【题型】选择题　【知识点】立体几何　【难度】easy
在梯形 \(ABCD\) 中，\(AB \parallel DC\)，\(\angle DAB = 45^\circ\)，\(AB \perp BC\) 且 \(AB = 2DC = 2\)，将梯形绕着边 \(BC\) 所在的直线旋转一周，形成空间几何体的体积为（）.
\vspace{2em}
\noindent
A. \(\dfrac{7}{3}\pi\) \quad B. \(\dfrac{7\sqrt{3}}{3}\pi\) \quad C. \(3\sqrt{2}\pi\) \quad D. \(7\pi\)
【解答】
\noindent
【答案】A

\vspace{1em}
\noindent
【分析】易知空间几何体是圆台，利用圆台的体积公式计算即可。

\vspace{1em}
\noindent
【详解】将梯形 \(ABCD\) 绕着边 \(BC\) 所在的直线旋转一周，形成以 \(BC\) 为轴的圆台，如图：

\noindent
由于 \(AB = 2DC = 2\)，\(\angle DAB = 45^\circ\)，设 \(AB\) 的中点为 \(M\)，连接 \(DM\)，

\noindent
可得 \(\angle DMA = 90^\circ\)，\(AM = 1\)，\(\angle DAM = 45^\circ\)，所以 \(BC = DM = AM = 1\)，

\noindent
所以圆台的体积为 \(V = \dfrac{1}{3}\pi\left(1^2 + 2^2 + \sqrt{1^2 \times 2^2}\right) \times 1 = \dfrac{7}{3}\pi\).

\noindent
故选：A.
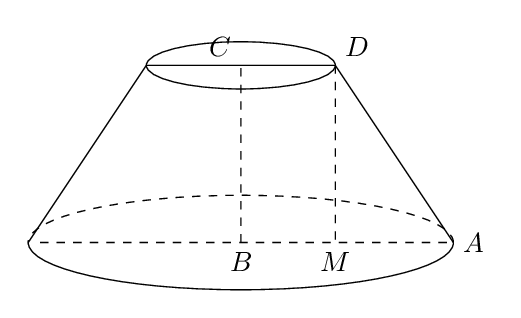